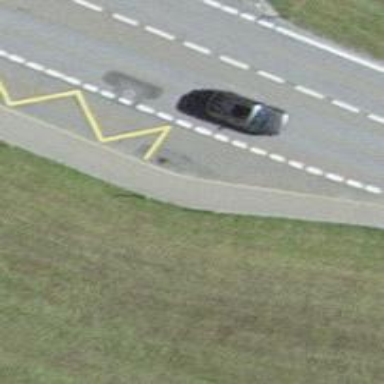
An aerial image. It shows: Platform for public transport on the road.